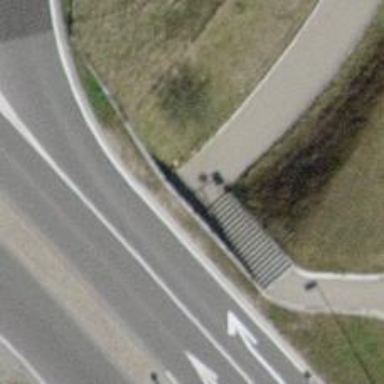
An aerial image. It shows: Tunnel path with asphalt surface.